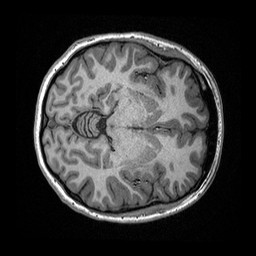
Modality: T1w
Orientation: axial
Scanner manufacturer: ge
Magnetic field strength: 3 T
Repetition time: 2.349 s
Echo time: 0.002968 s